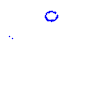
Particle: proton